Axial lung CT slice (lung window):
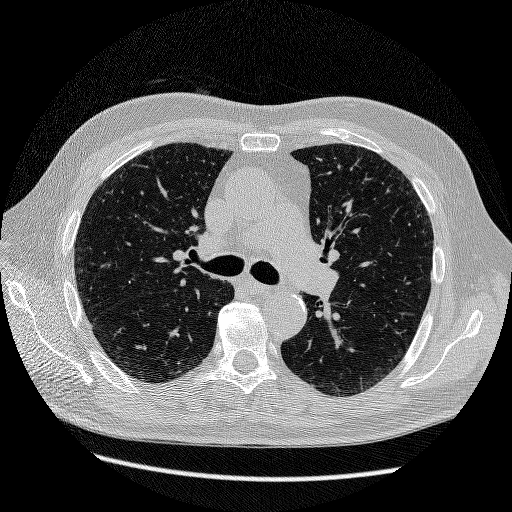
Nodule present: no